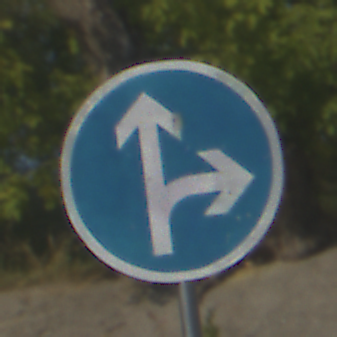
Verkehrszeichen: VorgeschriebeneFahrtrichtungGeradeausOderRechts
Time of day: MorningAfternoon
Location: Outdoor (Nature)
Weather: PartlyCloudy
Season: NotSpecified
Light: Natural